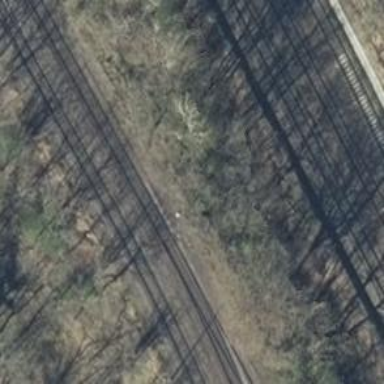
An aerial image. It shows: Railway switch.